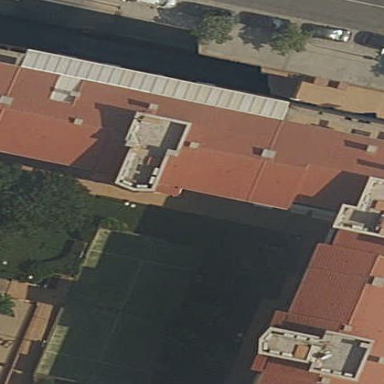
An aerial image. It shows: Tennis court on pitch designated for leisure land.